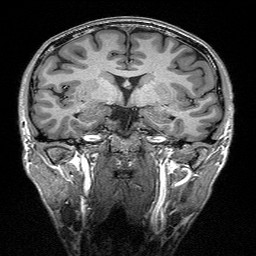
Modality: T1w
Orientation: sagittal
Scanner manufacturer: siemens
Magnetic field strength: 3 T
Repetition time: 2.3 s
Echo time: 0.00298 s